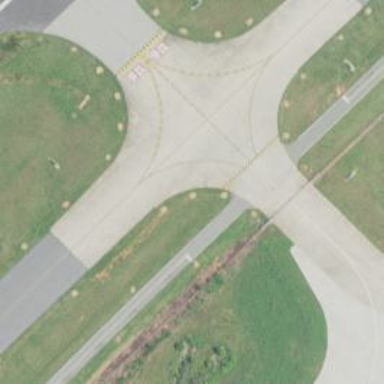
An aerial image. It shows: View of taxiway at the airport.